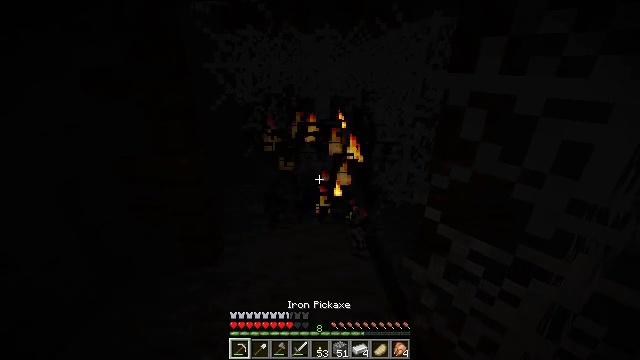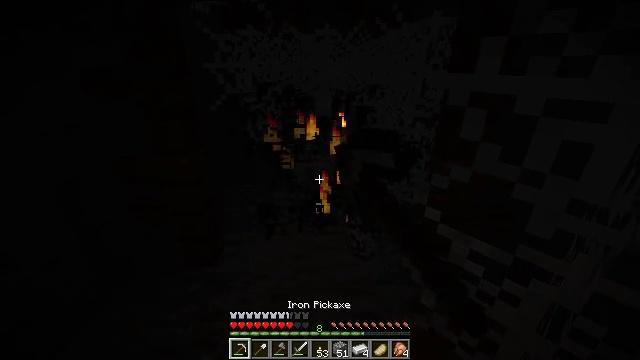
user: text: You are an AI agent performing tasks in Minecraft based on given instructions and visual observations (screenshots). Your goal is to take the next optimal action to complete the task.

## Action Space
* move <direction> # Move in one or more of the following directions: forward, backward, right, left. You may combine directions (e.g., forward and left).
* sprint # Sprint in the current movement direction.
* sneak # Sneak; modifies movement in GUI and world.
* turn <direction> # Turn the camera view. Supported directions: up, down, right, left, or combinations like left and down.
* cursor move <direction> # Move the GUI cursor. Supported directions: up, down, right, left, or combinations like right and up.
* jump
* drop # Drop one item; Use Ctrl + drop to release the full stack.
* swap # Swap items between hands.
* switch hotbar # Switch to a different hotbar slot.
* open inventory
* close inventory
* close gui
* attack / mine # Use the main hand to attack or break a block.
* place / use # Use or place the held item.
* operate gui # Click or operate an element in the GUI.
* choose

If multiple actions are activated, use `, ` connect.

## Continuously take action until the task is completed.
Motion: motion action
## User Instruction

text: Destroy the dangerous spawner.
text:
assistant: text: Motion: attack / mine
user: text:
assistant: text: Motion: attack / mine